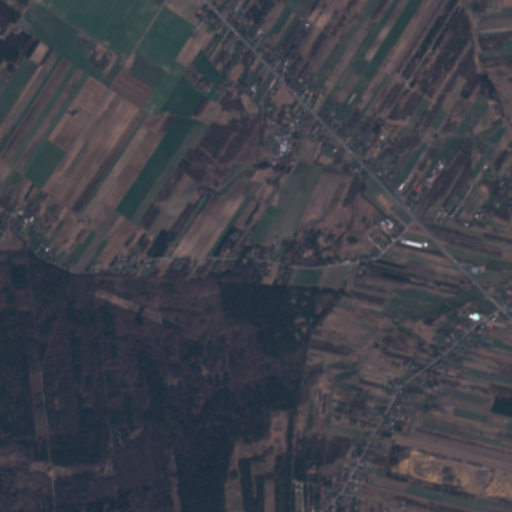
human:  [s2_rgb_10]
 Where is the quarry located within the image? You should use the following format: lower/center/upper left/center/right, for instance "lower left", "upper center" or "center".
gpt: The quarry is located in the lower right of the image.
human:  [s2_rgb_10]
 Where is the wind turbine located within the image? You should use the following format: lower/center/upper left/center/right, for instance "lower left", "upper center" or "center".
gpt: The wind turbine is located in the upper left of the image.
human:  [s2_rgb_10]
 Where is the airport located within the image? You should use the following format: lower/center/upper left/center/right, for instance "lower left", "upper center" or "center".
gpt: There is no airport in the image.